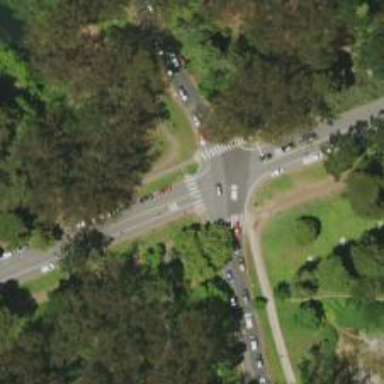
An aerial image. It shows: Zebra crossing on the road.